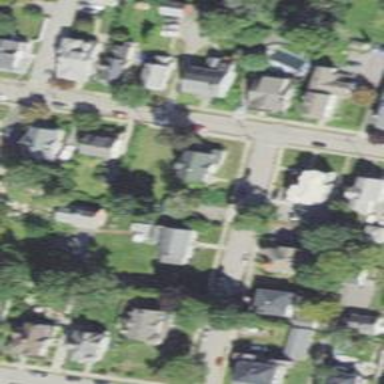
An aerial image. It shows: Residential driveway designated as service road.